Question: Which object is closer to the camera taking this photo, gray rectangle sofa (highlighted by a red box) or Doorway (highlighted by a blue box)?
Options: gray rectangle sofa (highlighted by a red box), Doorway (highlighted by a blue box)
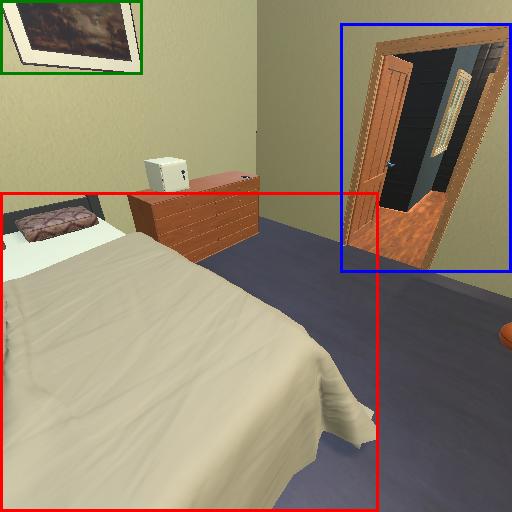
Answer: gray rectangle sofa (highlighted by a red box)